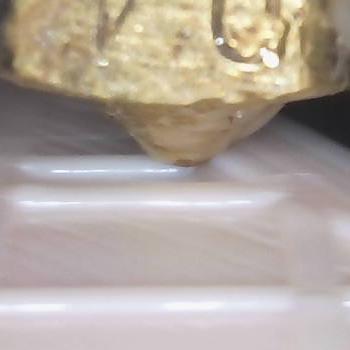
Flow rate: 224%